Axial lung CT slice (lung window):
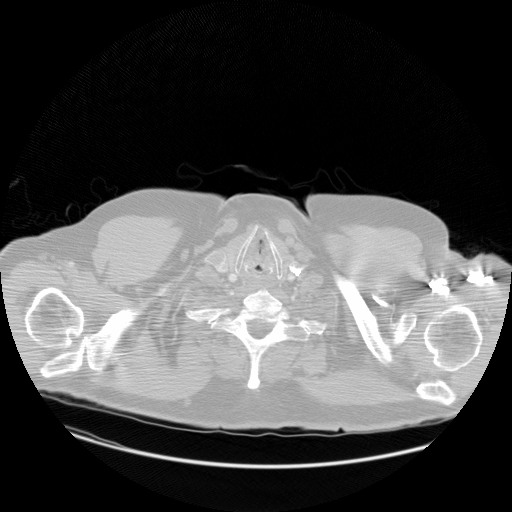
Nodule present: no